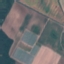
Land use / land cover: PermanentCrop